Question: So I have a simple iOS project which has to use static library. The library is written mainly in c++ and tends to be cross platform. It can be built using Xcode.
I create a sample iOS app project, add the library's project to it as a subproject, add library as a dependancy for my iOS app.
My iOS app uses ARC. In the library I have several preprocessor macros like
'''
#if __has_feature(objc_arc)
@autoreleasepool
#elif defined(OSX) || defined(IOS)
// something else ...
'''
When I compile project it is compiled . So "// something else ..." is set in code instead of "@autoreleasepool".
I even set additional -fobjc_arc flags to library target and to specific file where these macros are used. Please see the screenshot.
I use Xcode Version 4.6.2 (4H1003), compiler is Apple LLVM 4.2.

Does anyone have any suggestions why this happens?
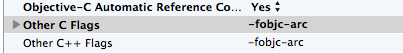
Answer: I that it happens because clang will ignore that option when compiling C++. You need to avoid C++ seeing that declaration at all ('@autoreleasepool' is illegal in C++ anyway) using a guard:
'''
#ifdef __OBJC__
#if __has_feature(objc_arc)
@autoreleasepool
#elif defined(OSX) || defined(IOS)
// something else ...
#endif
#endif // __OBJC__
'''
in those header files that are shared between C++ and Objective-C++.
It's not immediately obvious to me why plain C++ would be interested in seeing this header anyway, given it is incapable of using Objective-C objects (only Objective-C++ can). Perhaps you can expand on that in order to solve this issue properly?